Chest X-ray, PA view. Patient: 62 years old, sex M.
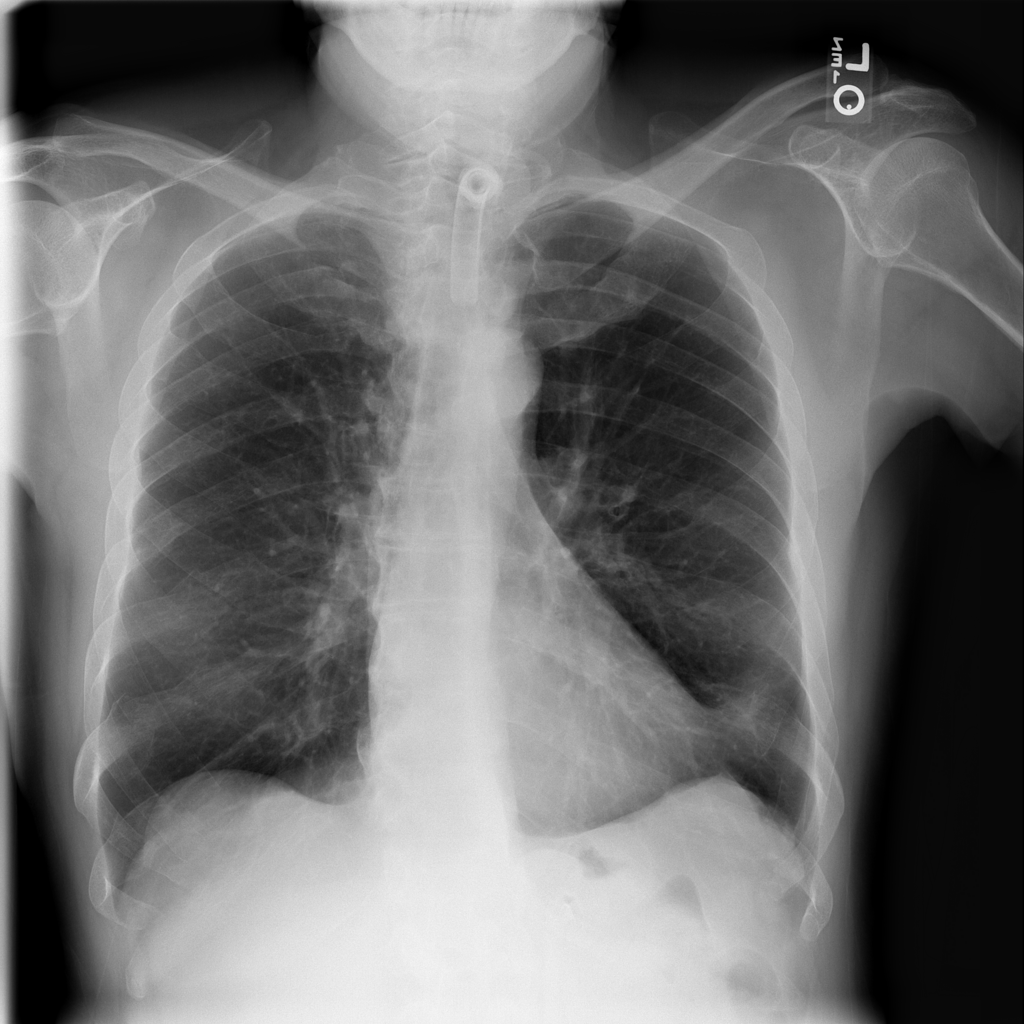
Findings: Effusion, Infiltration, Mass